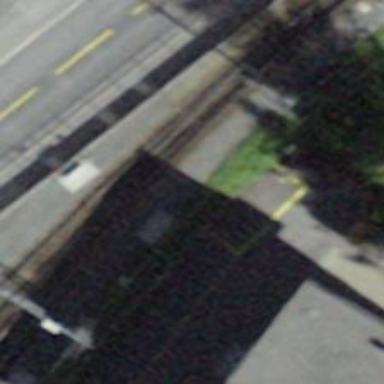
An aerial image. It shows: Narrow-gauge railway siding with contact lines for electrification.